Question: for clarification I'll just add 2 overlaid Screenshots, one in Interface Builder, the other on the device.
The lower UISegmentedControl is fresh out of the library with no properties edited, still it looks different on the Device (in this case a non-Retina iPad, though the problem is the same for Retina-iPhone) (Sorry for the quick and dirty photoshopping)

Any ideas?
EDIT: I obviously tried the "alignment" under "Control" in the Utilities-Tab in Interface Builder. Unfortunately none of the settings changed anything for the titles in the UISegment. I don't think they should as they are not changing titles in Interface Builder either.
EDIT2: Programmatically setting:
'''
eyeSeg.contentHorizontalAlignment = UIControlContentHorizontalAlignmentCenter;
'''
doesn't make a difference either.
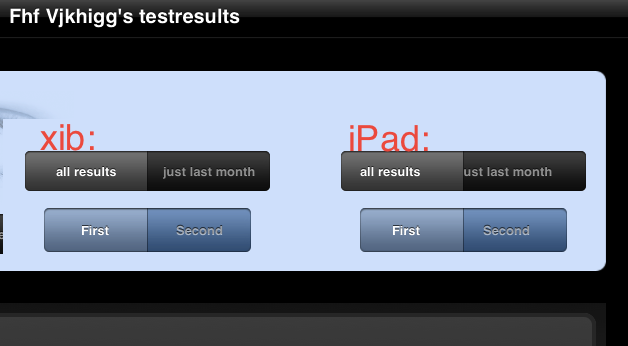
Answer: Found the Problem "UISegmentedControlStyleBezeled is deprecated. Please use a different style."
See also <URL>